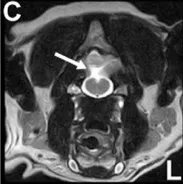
Magnetic resonance T2-weighted images of Cases 1-3. Transverse. Images are shown. The nodulus and ventral uvula of the cerebellum (arrow) are absent in all cases. The caudal fossa (red arrows) is reduced in size, indicating hypoplasia in all cases.
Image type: radiology (mri)